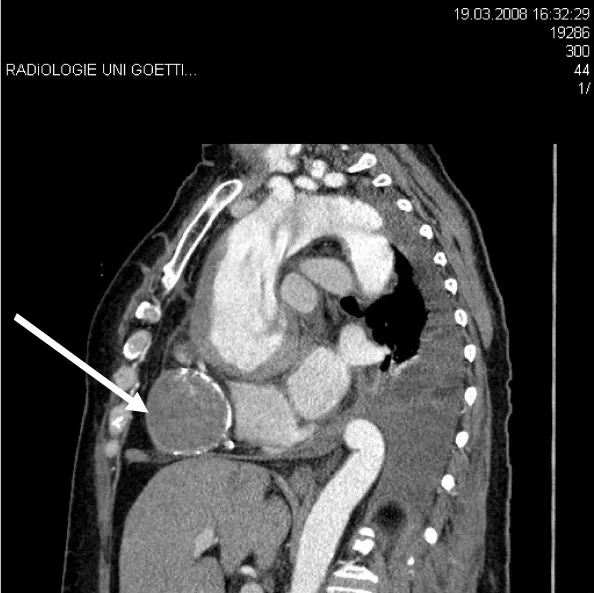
CT scan showing an adherent structure which compressing the right ventricle.
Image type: radiology (ct)